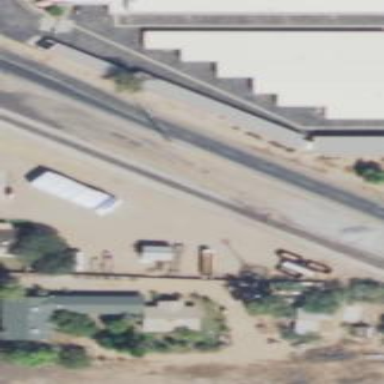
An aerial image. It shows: Storage rental shop belonging to the Public Storage brand.